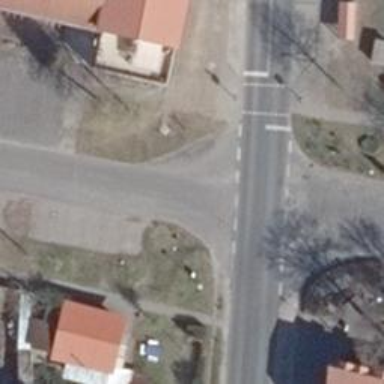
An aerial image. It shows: Footway.